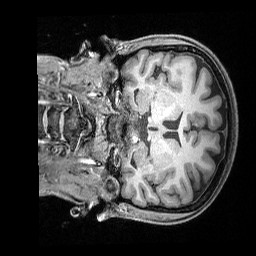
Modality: T1w
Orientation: coronal
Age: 25
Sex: female
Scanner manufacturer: siemens
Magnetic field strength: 3 T
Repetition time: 2.3 s
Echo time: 0.00324 s